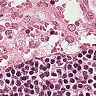
Metastatic tissue present: no